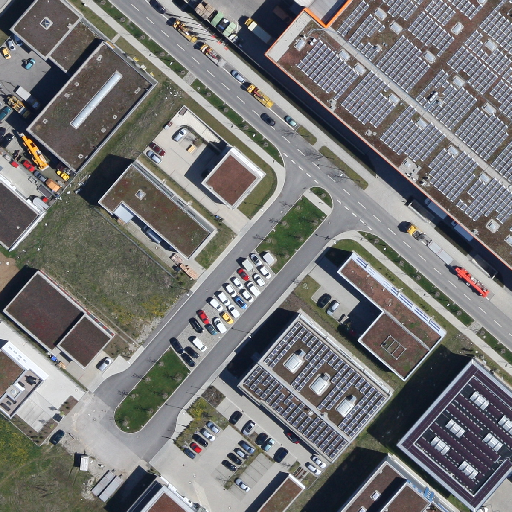
Referring expression: road marking